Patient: sex F, age 66
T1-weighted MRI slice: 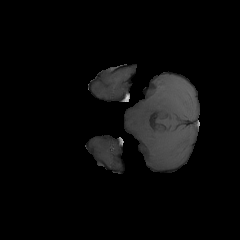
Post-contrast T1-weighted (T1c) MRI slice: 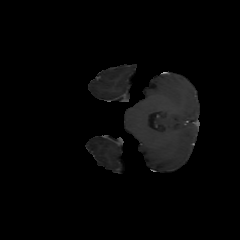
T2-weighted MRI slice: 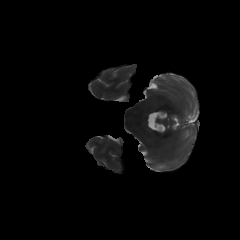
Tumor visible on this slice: no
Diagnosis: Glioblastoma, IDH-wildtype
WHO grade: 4